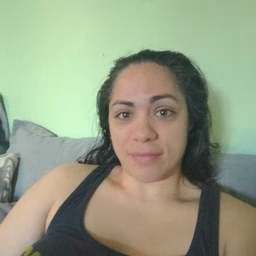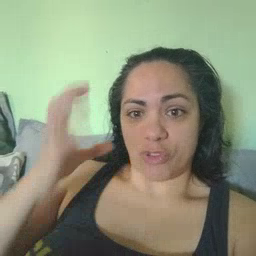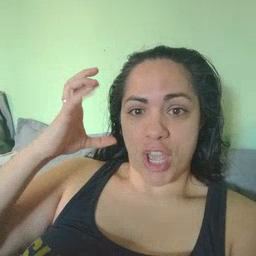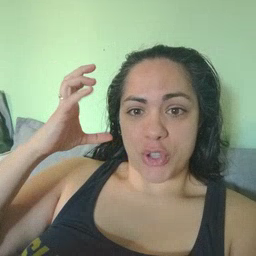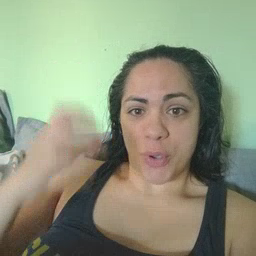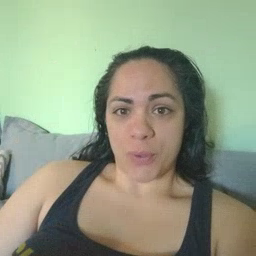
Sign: radio